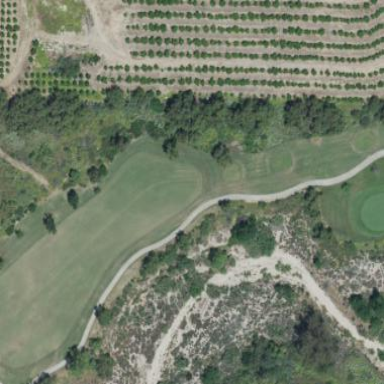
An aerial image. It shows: Area with grass used as rough in golf course.